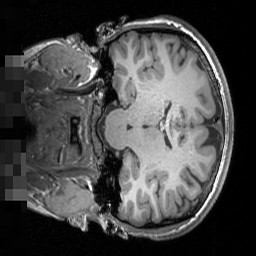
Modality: T1w
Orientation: coronal
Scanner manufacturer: siemens
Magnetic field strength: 3 T
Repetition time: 1.5 s
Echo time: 0.00291 s